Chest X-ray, PA view. Patient: 40 years old, sex M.
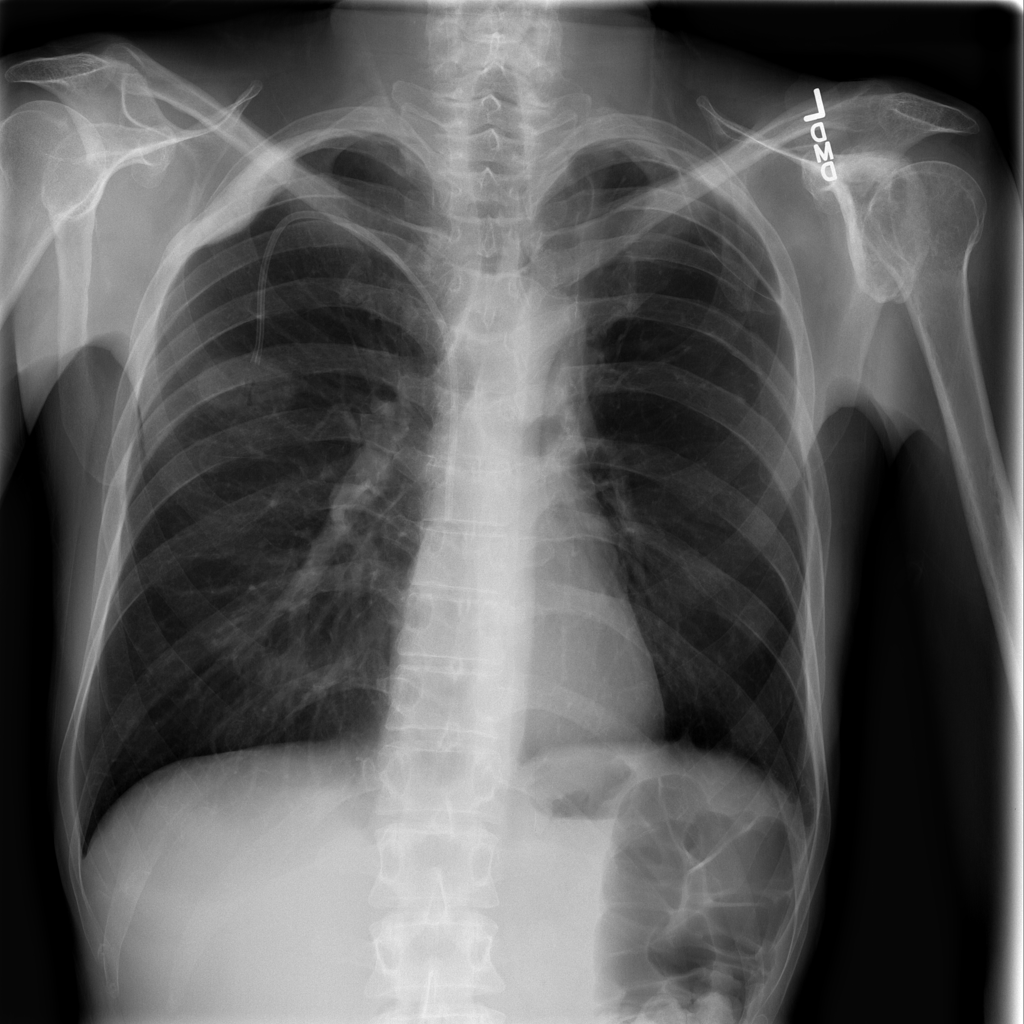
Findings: Infiltration